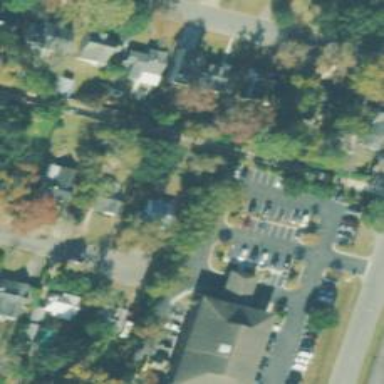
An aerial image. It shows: Parking space is available.